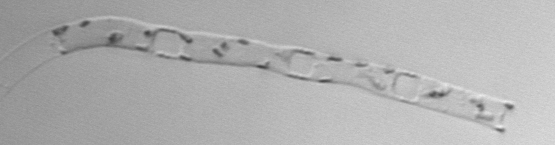
Label: Eucampia